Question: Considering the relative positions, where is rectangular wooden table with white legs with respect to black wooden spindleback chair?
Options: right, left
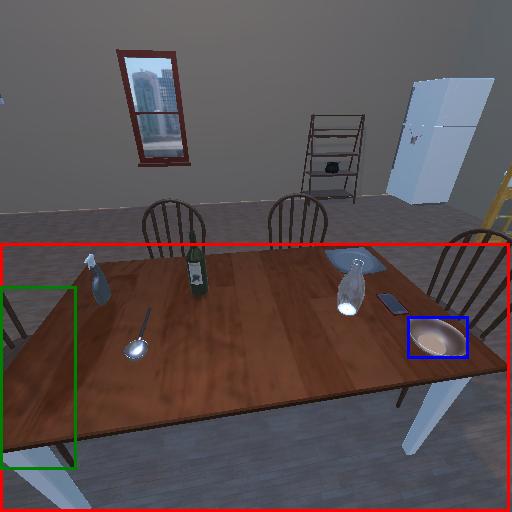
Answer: right